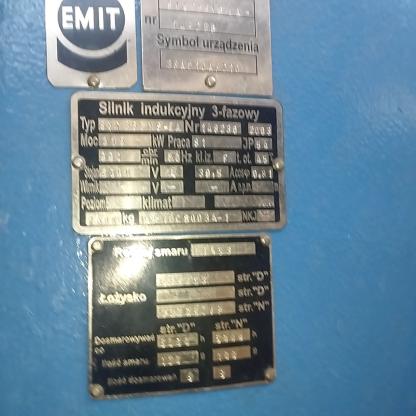
Klasa: tabliczka-znamionowa